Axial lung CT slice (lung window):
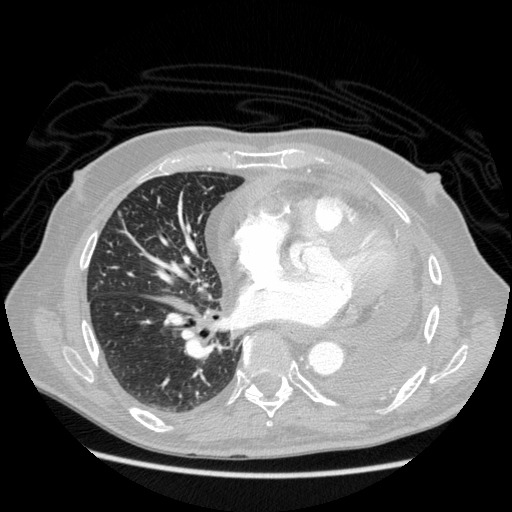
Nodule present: no